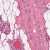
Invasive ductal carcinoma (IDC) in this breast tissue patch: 0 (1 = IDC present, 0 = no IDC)